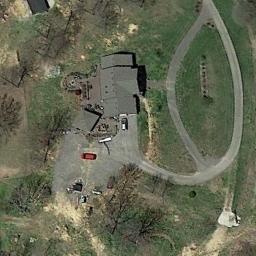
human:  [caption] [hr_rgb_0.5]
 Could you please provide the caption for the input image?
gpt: There is a house by the cement road, With a few trees behind it .

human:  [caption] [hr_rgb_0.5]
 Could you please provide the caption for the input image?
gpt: The sparse residential is on the grass next to some trees and a road .

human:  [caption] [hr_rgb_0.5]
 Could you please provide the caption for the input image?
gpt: In a sparse residential area there is a house and many withered trees surrounded by grass .

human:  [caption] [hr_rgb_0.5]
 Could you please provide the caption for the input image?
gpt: There are several cars next to the sparse residential .

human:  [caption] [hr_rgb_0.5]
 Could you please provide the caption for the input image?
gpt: A sparse residential area with a black building on the green meadow .